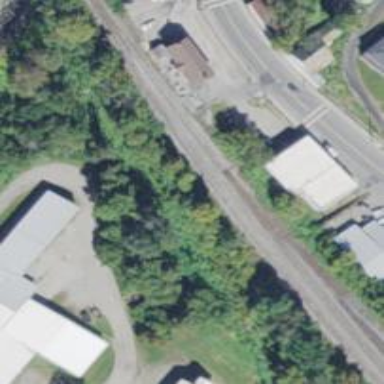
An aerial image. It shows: Railway siding with rails.